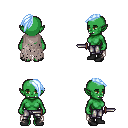
a pixel art fantasy rpg character, female body template, orc, green skin, gray tattered cape, metal pants, white cyan long mohawk hairstyle, black shoes, dagger, four views (front, back, left, right), 2x2 character sprite sheet, small pixel art, hard edges, no anti-aliasing